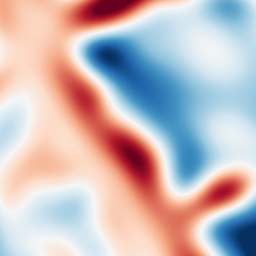
Category: multiscale
Decomposition family: log
Decomposition parameters: sigma: 20
Upsampling method: edge_directed
Upsampling parameters: scale: 4
Upsampling scale: 4